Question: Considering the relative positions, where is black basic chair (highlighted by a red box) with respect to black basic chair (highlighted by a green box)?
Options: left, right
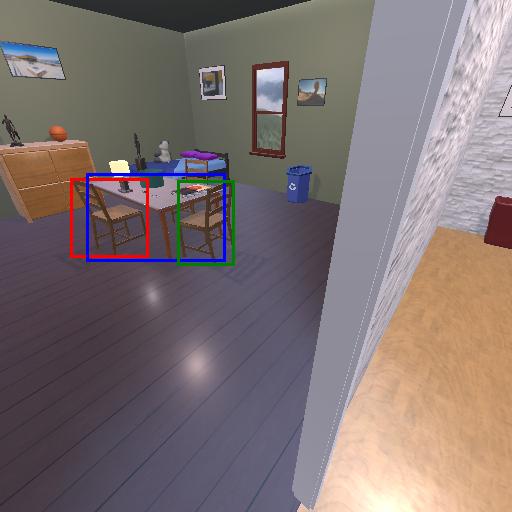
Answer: left